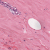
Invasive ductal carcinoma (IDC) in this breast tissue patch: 0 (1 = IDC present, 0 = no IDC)